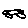
Label: car